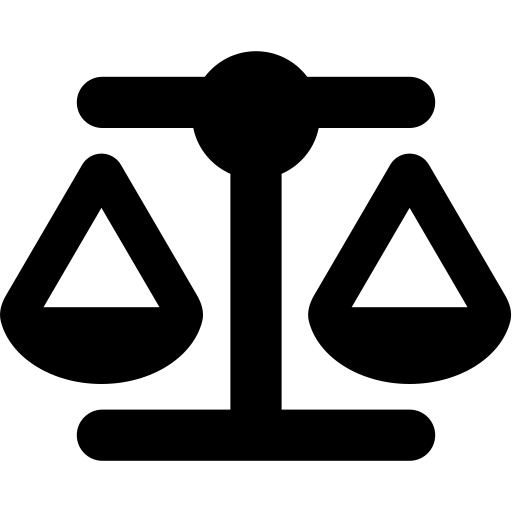
Tags: icon, FontAwesome, fa-icon, solid, scale, balanced